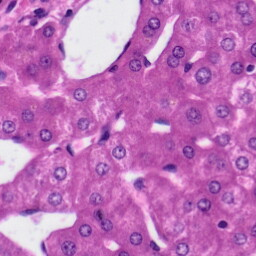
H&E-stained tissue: Liver